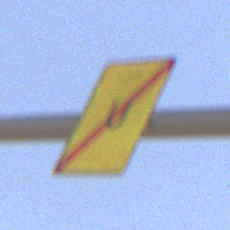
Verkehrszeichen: EndeUmleitung
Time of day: Midday
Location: Outdoor (Nature)
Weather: PartlyCloudy
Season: NotSpecified
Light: Natural